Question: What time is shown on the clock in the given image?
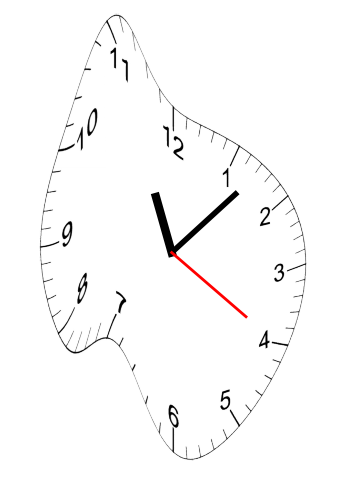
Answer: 11:07:20